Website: bh-photo
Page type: customer-info-address
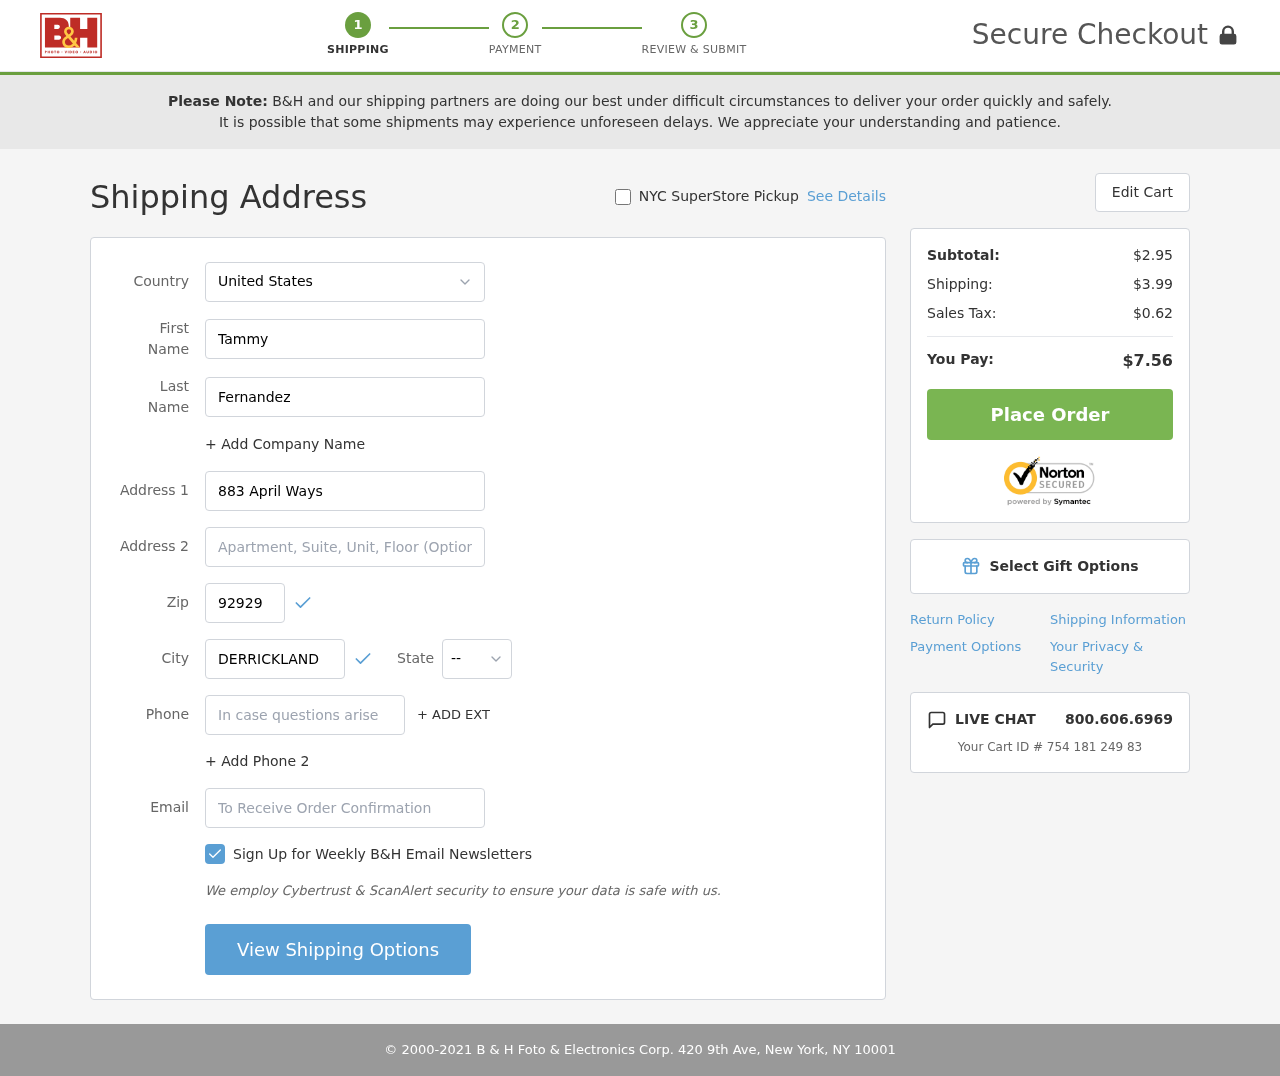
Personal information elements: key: PII_CITY
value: Derrickland
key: PII_COUNTRY
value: United States
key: PII_EMAIL
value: tammy.fernandez@yahoo.com
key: PII_FIRSTNAME
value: Tammy
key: PII_LASTNAME
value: Fernandez
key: PII_PHONE
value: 5128456597
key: PII_POSTCODE
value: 92929
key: PII_STATE_ABBR
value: OH
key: PII_STREET
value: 883 April Ways
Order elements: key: ORDER_SUBTOTAL
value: $2.95
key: ORDER_SHIPPING_COST
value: $3.99
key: ORDER_TAX
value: $0.62
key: ORDER_TOTAL
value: $7.56
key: ORDER_ID
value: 754 181 249 83